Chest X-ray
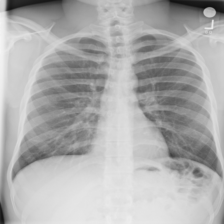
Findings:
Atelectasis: negative
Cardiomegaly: negative
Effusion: negative
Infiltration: negative
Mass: negative
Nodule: negative
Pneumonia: negative
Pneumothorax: negative
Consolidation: negative
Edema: negative
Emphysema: negative
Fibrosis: negative
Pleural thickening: negative
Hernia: negative